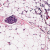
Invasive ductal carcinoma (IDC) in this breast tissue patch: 0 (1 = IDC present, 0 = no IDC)